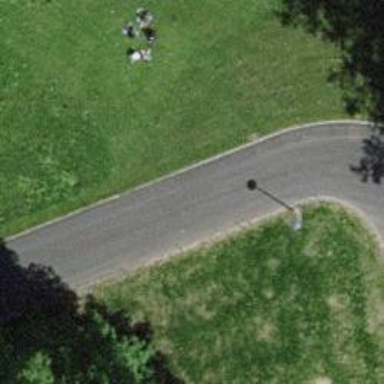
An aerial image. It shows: Paved footway.